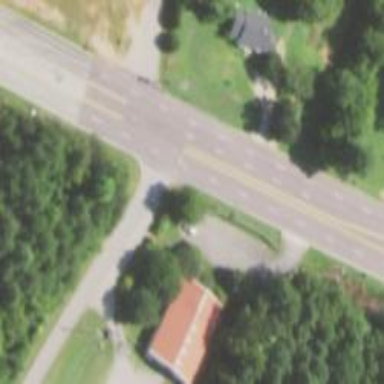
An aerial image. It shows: Road with stop sign.